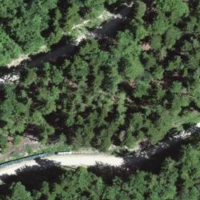
EUNIS habitat code: 41
Species observed at this site:
Sambucus racemosa